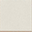
Piece: xx